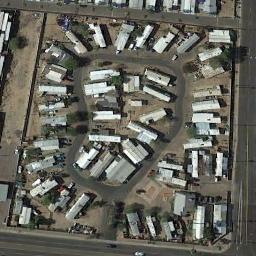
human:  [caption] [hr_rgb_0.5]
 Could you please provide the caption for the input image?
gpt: The roof of most mobile homes is white .

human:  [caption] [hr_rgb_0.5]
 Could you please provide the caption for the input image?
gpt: The mobile home park has some dense mobile homes and a road goes through the mobile home park .

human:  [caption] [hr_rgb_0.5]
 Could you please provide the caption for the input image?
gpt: Many buildings of different shapes and sizes are in mobile home parks .

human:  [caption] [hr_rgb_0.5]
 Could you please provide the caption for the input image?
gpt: The mobile home park is on the bare land next to the road .

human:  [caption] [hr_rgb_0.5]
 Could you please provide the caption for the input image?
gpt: There are many buildings on yellow lawns in the mobile home park .